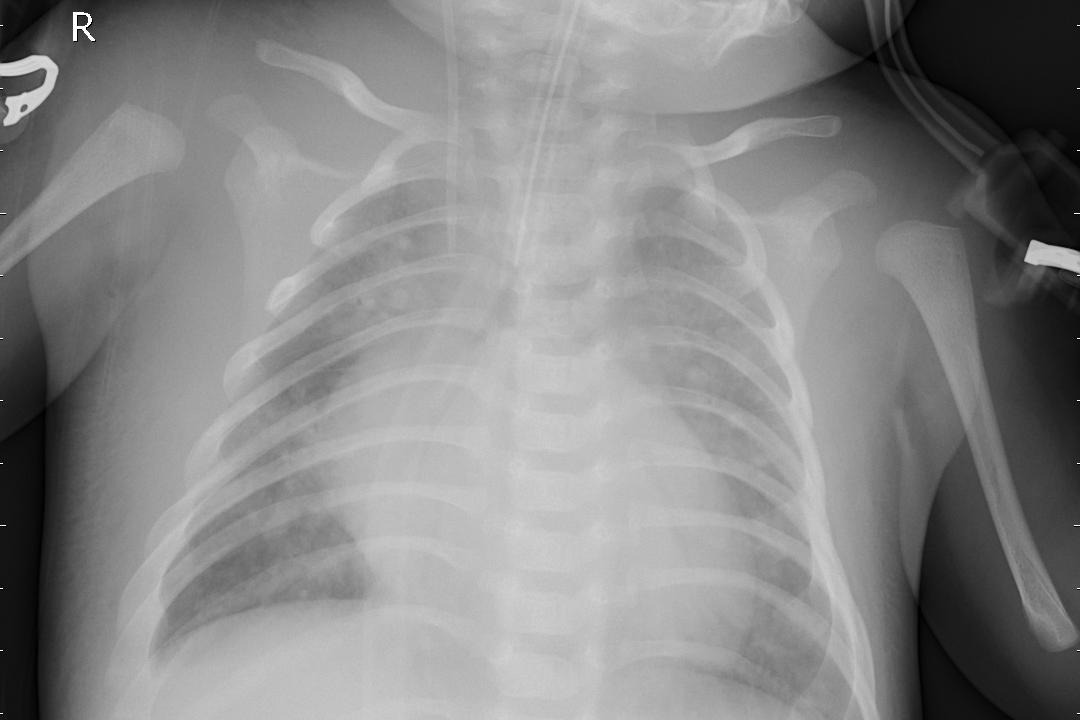
Diagnosis: PNEUMONIA